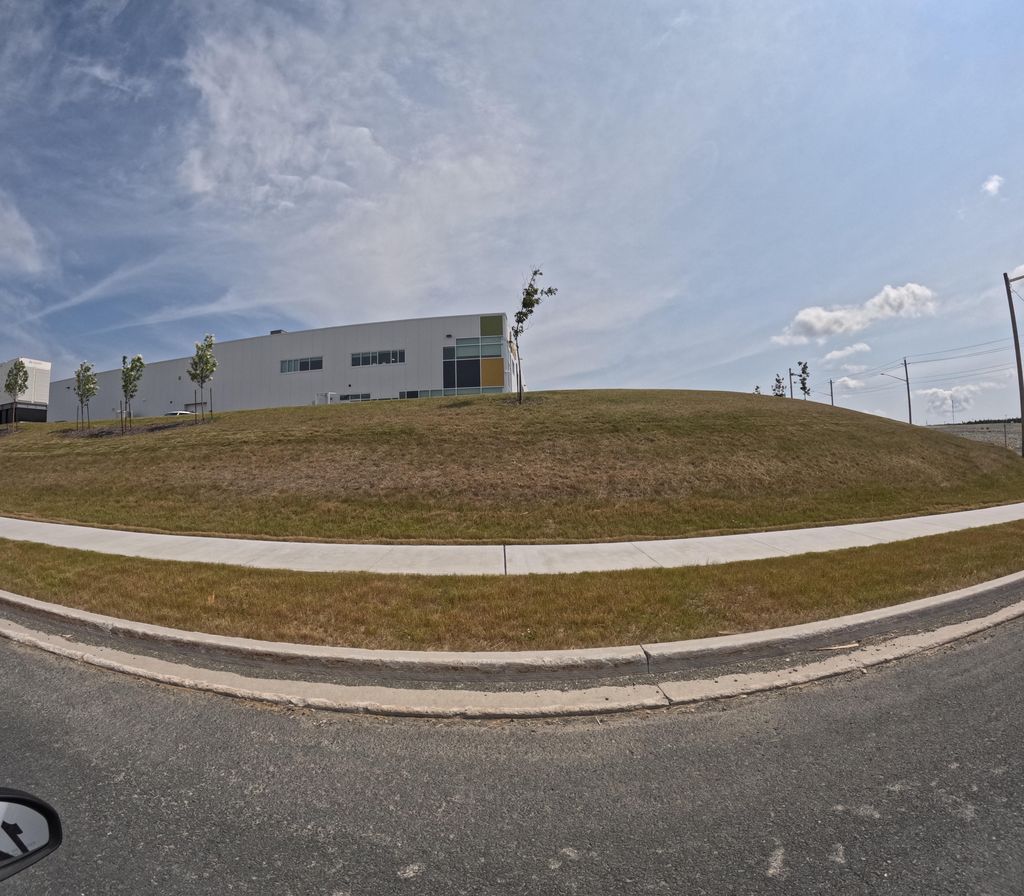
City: st_johns